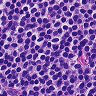
Metastatic tissue present: no